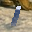
Label: 1